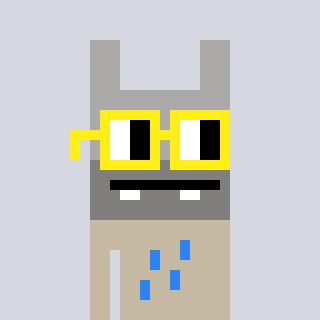
a pixel art character with square yellow glasses, a rabbit-shaped head and a bege-colored body on a cool background